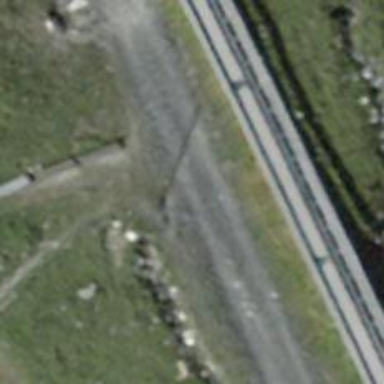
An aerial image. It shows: Path.